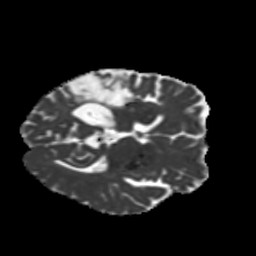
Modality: MD
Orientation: axial
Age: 62
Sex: female
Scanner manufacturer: siemens
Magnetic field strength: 3 T
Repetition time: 5.25 s
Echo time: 0.08 s